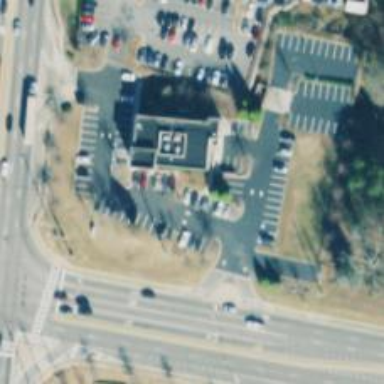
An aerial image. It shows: Healthcare clinic.